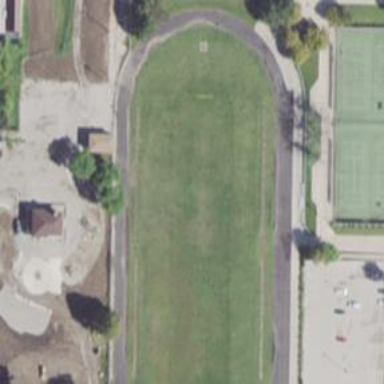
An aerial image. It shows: American football pitch for leisure and sport activities.